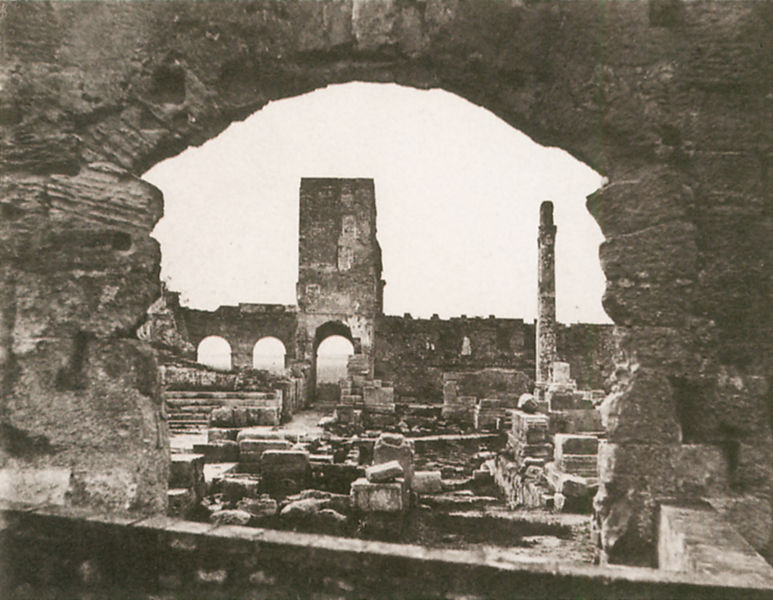
Titel: Théâtre romain d’Arles
Künstler: E. Baldus
Schlagwörter: felsen, himmel, weiß, braun, fenster, grau, hell, schwarz, säule, schloss, alt, stein, steine, brüstung, turm, bogen, fels, mauer, sepia, treppen, trümmer, geländer, tor, foto, fotografie, bögen, verfall, eingang, nische, ruine, gewölbe, antike, burg, torbogen, schwarz-weiß, ruinen, gemäuer, tore, quader, mauern, antik, fotographie, verfallen, römisch, pompeji, zerfall, archäologie, ausgrabung, blöcke, einstürzen, stelle, eingestürzt, säulöe